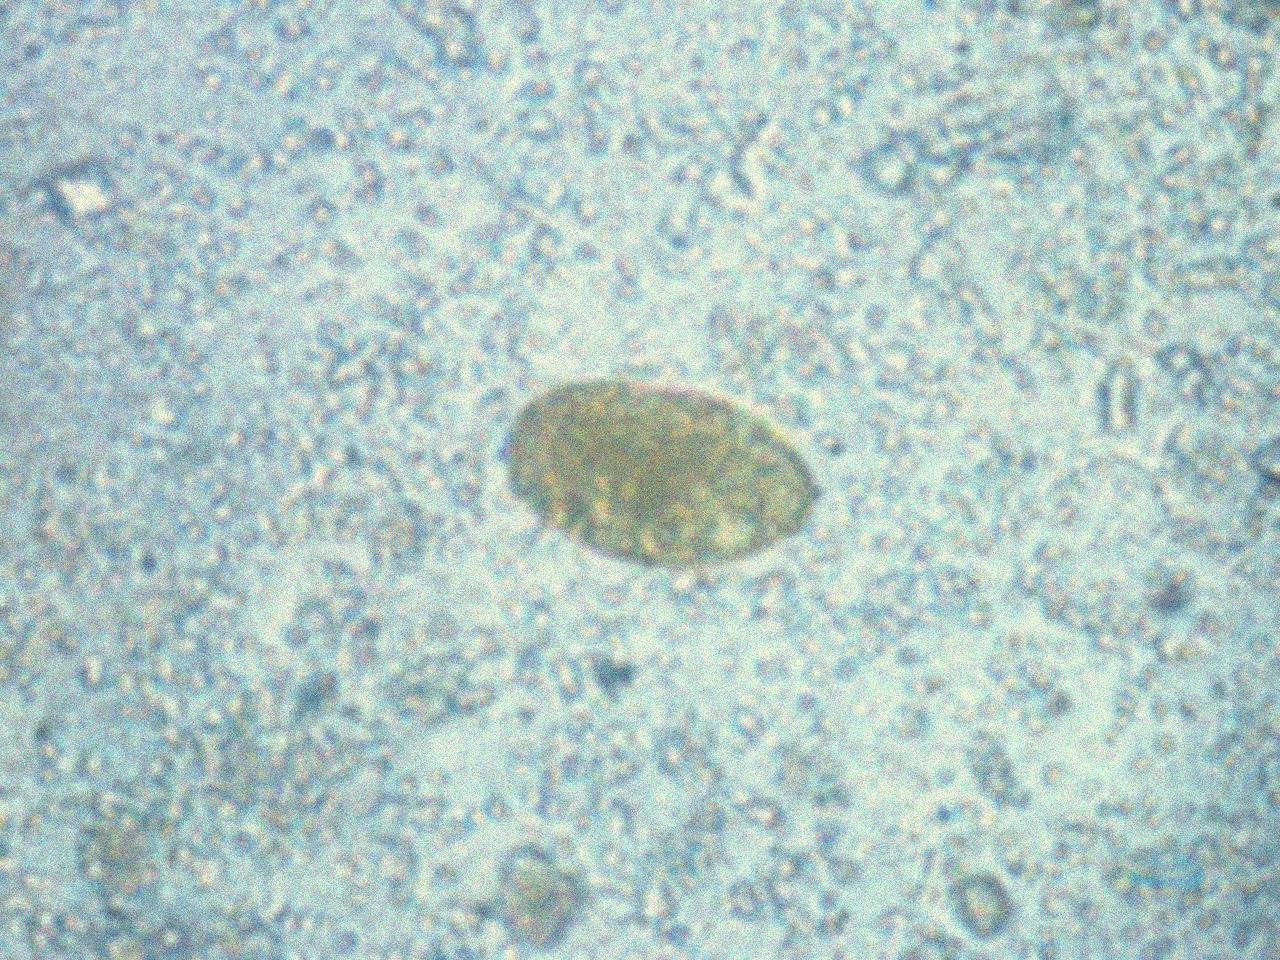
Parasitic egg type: Paragonimus spp